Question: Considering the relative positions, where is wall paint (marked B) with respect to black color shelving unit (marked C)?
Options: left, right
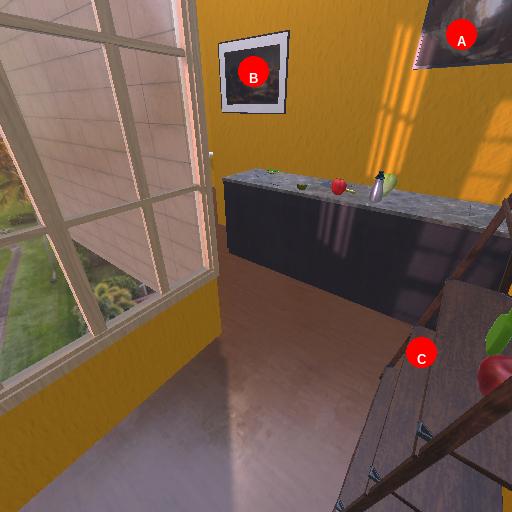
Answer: left